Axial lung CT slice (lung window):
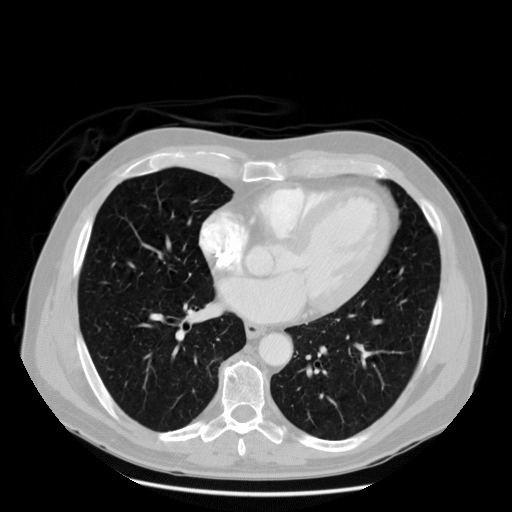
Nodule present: no